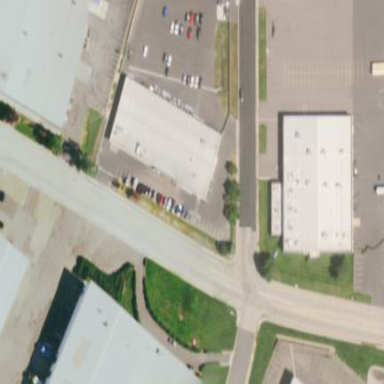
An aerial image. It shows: Commercial building.